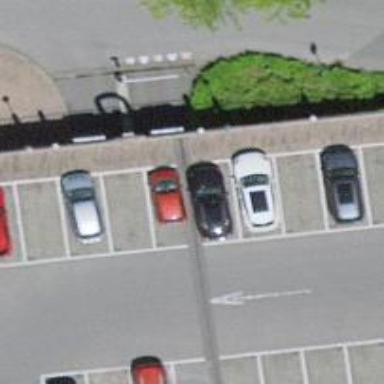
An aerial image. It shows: Charging station.